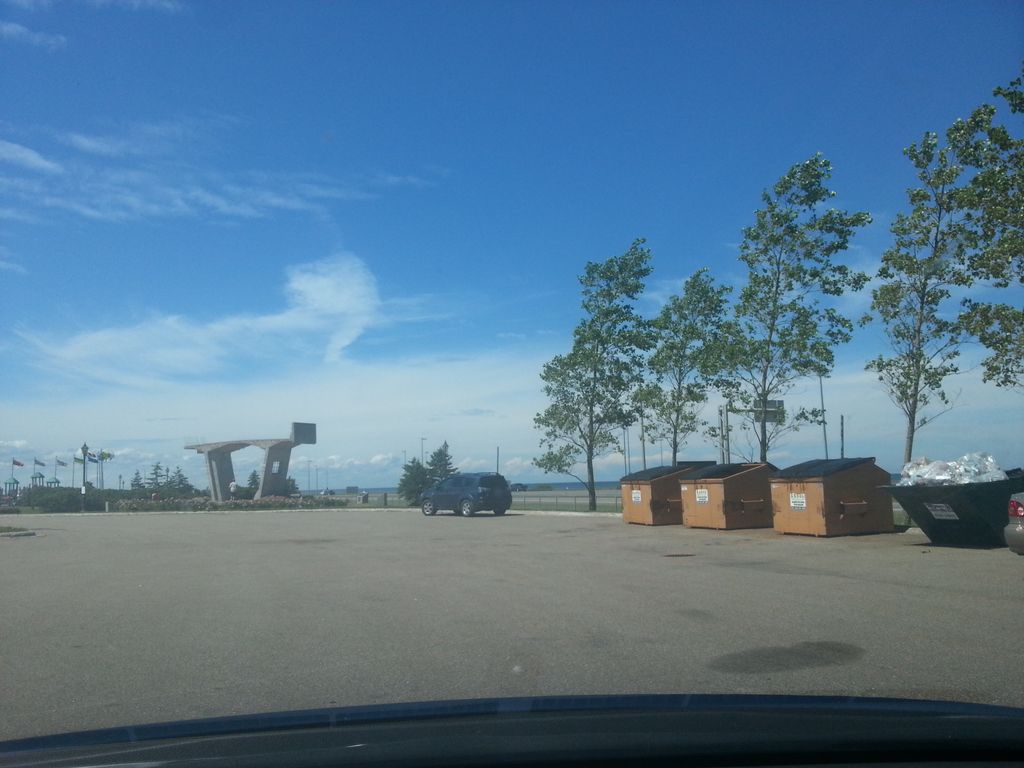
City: charlottetown